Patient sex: M
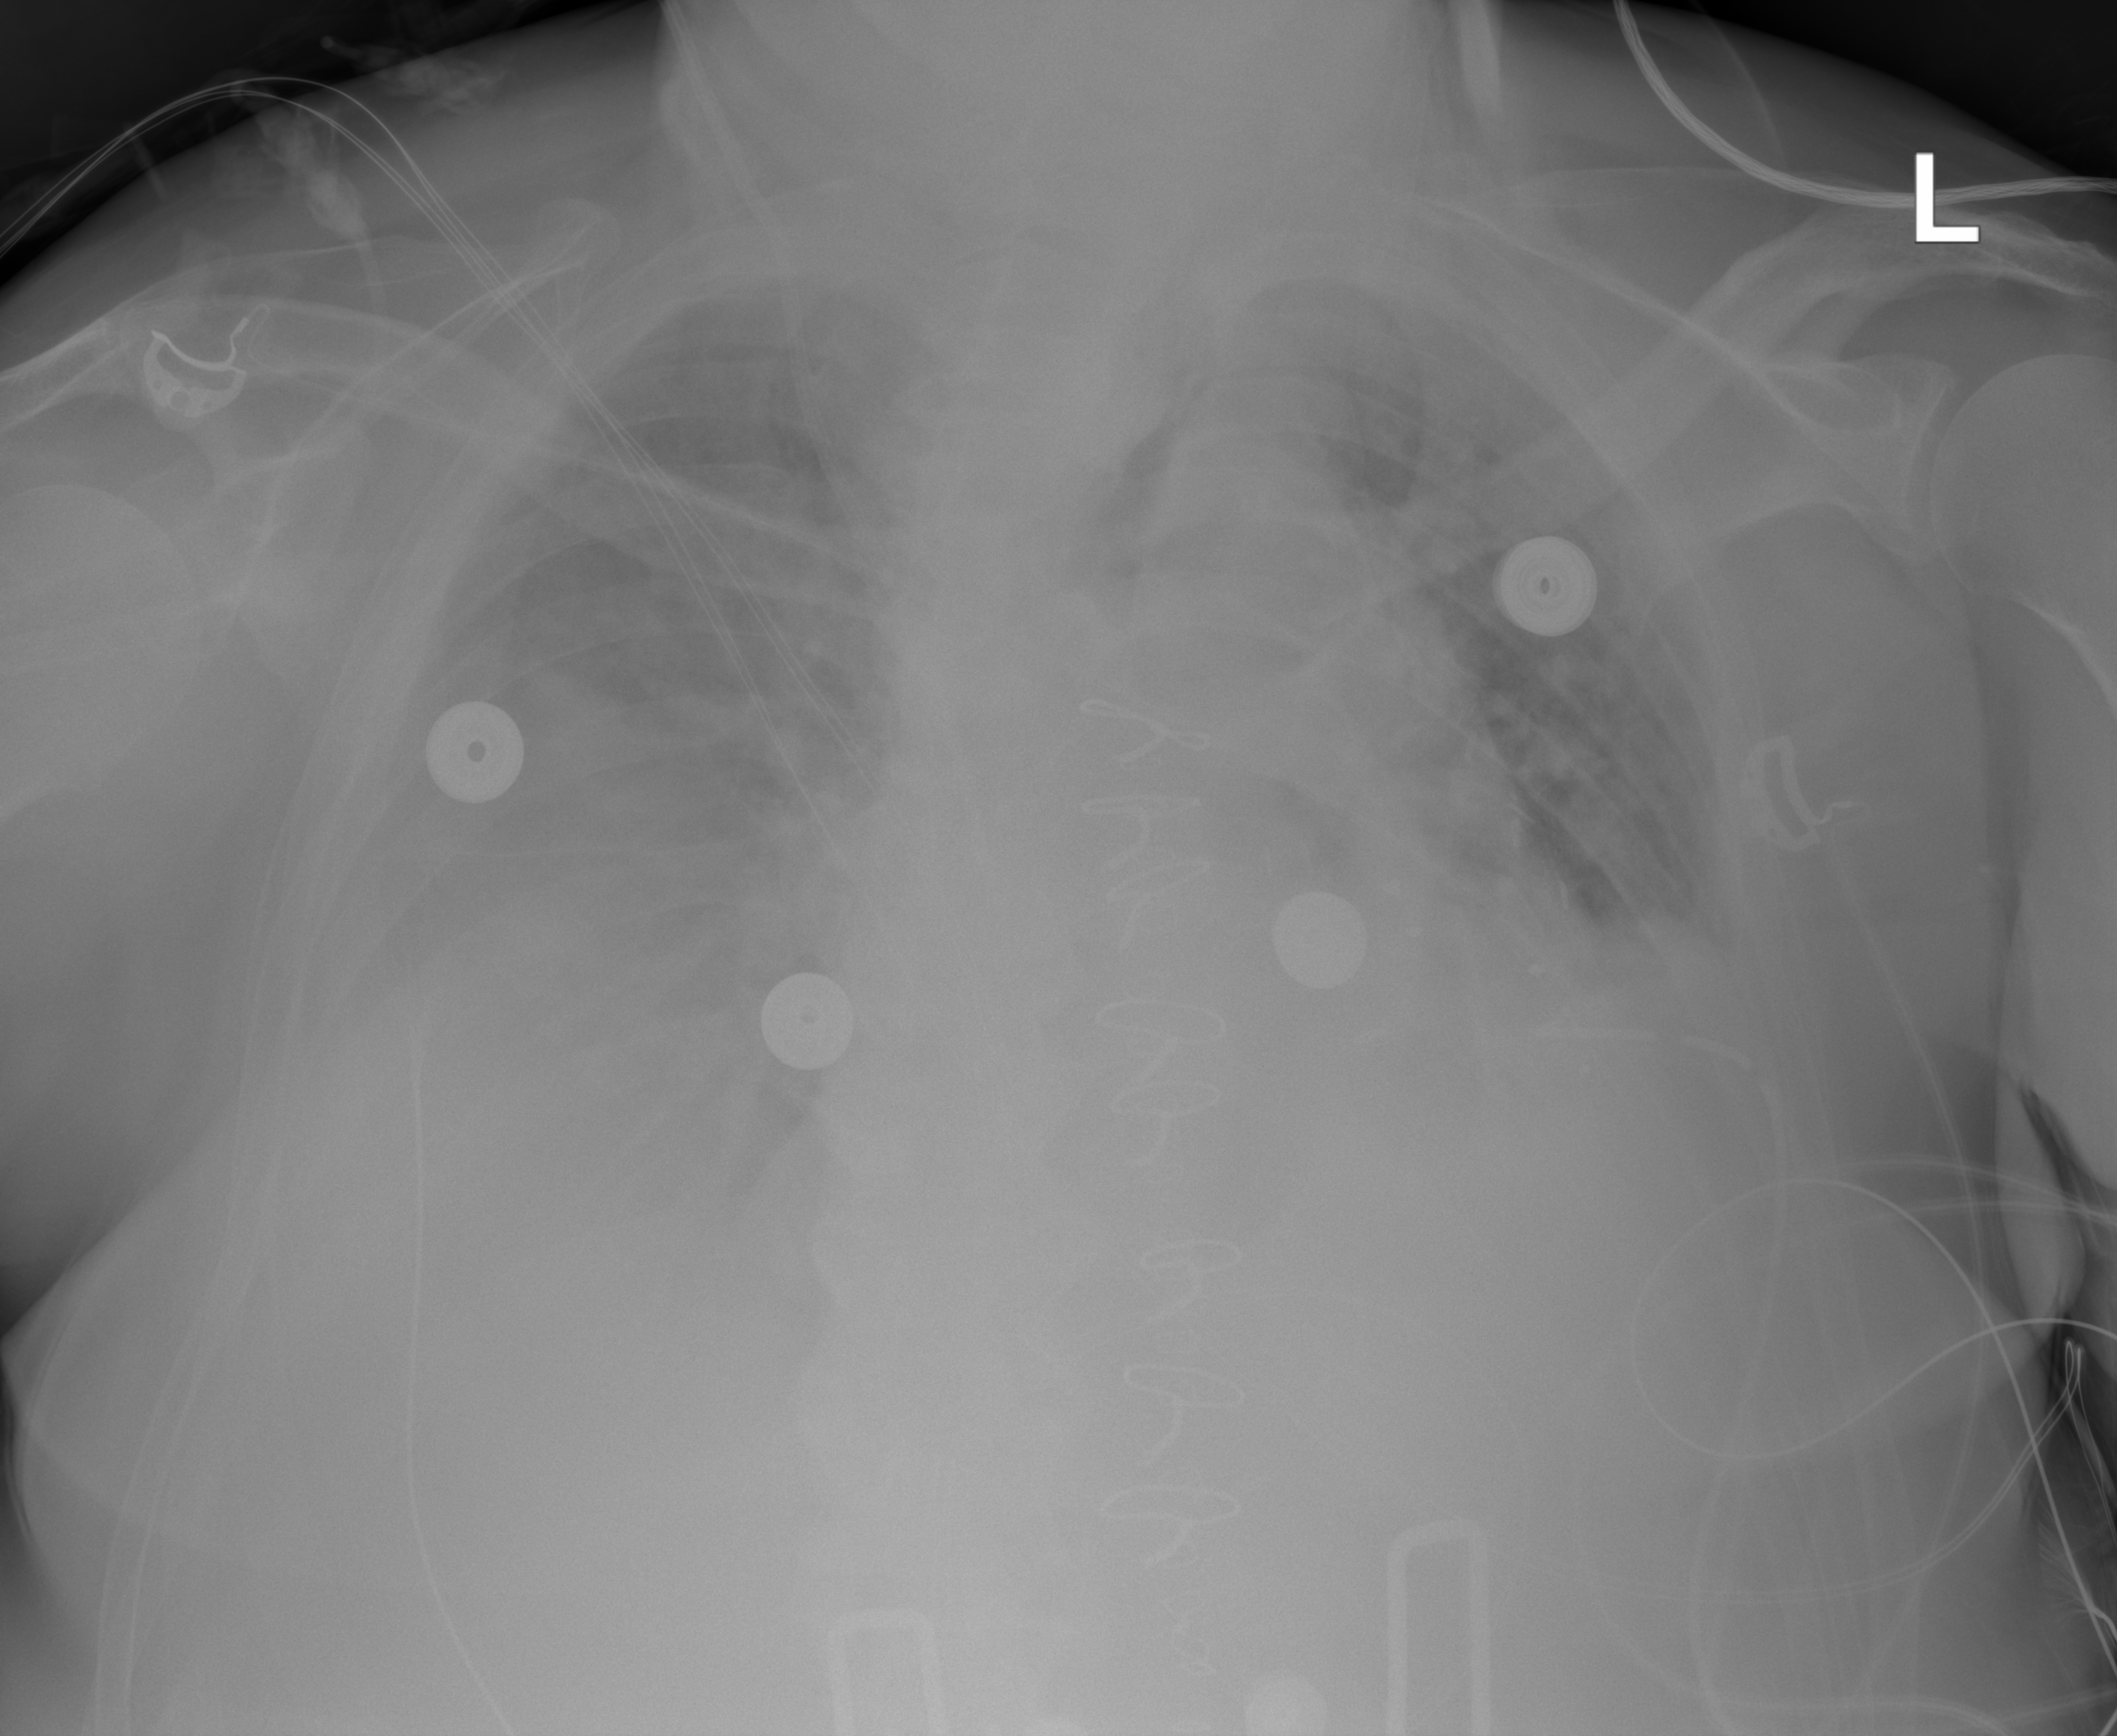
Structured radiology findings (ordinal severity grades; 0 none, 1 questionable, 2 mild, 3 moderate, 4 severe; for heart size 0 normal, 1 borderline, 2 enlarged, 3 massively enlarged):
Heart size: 2
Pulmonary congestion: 1
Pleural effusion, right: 3
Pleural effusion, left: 2
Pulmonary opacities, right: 1
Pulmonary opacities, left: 2
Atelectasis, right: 3
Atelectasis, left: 2